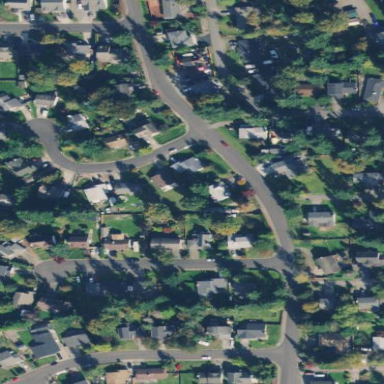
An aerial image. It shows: Residential neighbourhood.